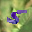
Label: 5